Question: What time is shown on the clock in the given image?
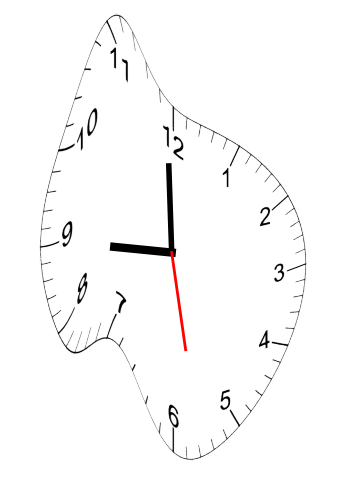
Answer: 08:59:28